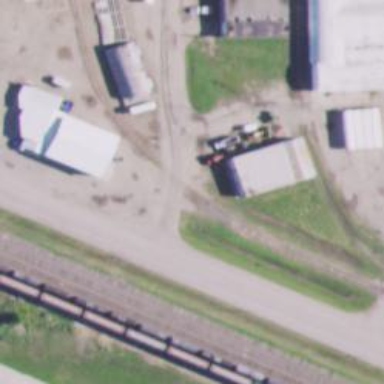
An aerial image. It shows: Rail spur service.